Brain MRI, t1w sequence, axial 2D slice.
Patient: age 50, sex F, weight 78 kg, height 1.78 m
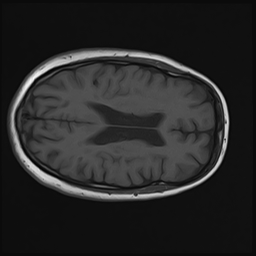